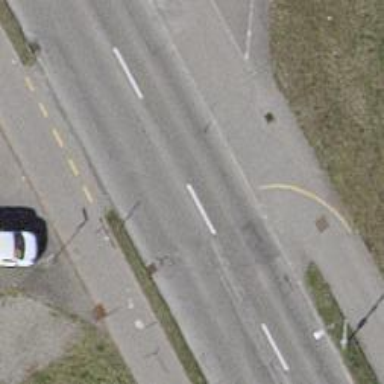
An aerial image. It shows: Asphalt cycleway.